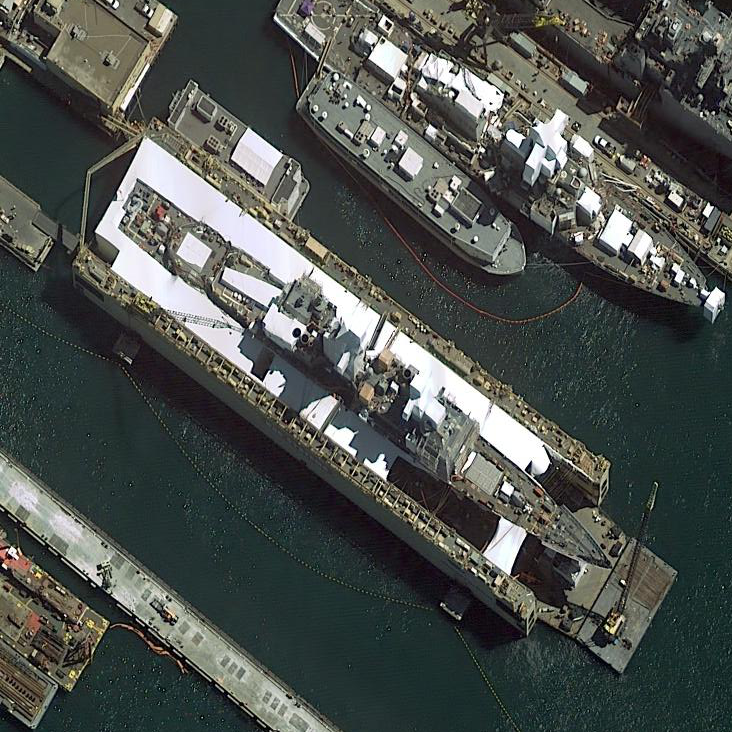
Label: cruiser